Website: apple
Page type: billing-address
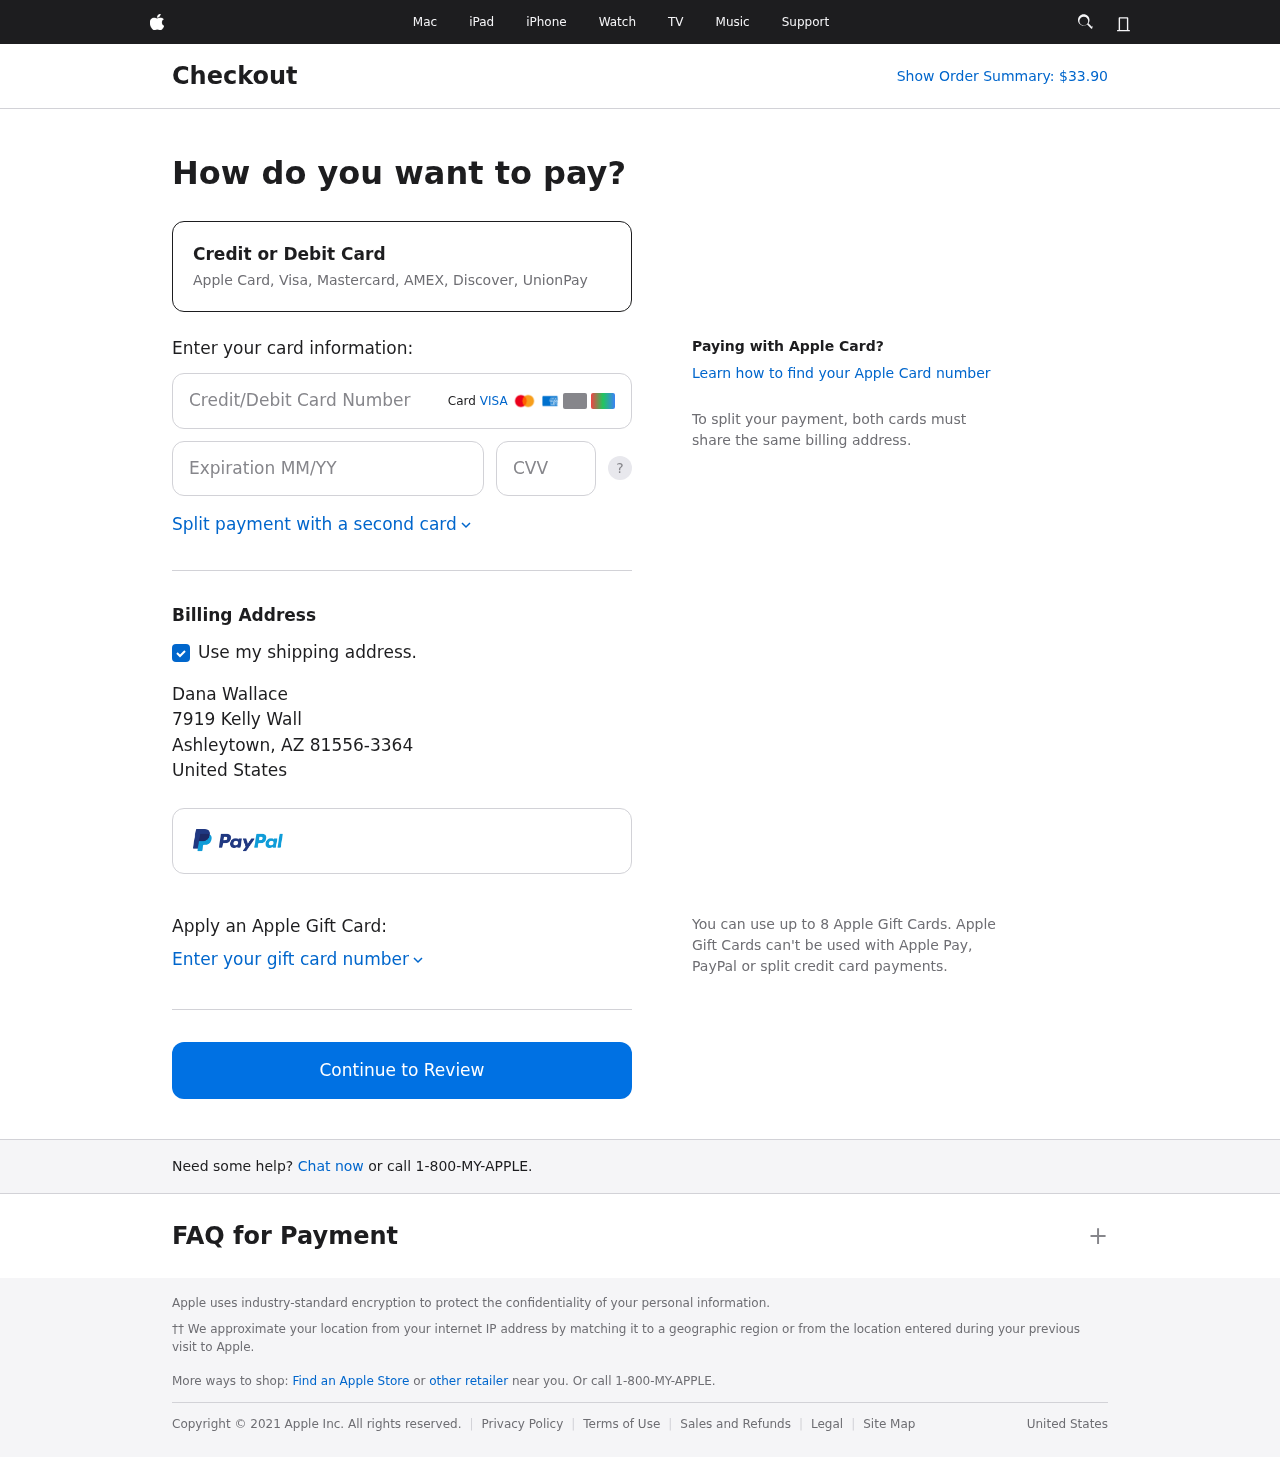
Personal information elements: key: PII_CARD_CVV
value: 9655
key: PII_CARD_EXPIRY
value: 04/29
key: PII_CARD_NUMBER
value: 3706 3116 2087 237
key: PII_CITY
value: Ashleytown
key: PII_COUNTRY
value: United States
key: PII_FULLNAME
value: Dana Wallace
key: PII_POSTCODE_FULL
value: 81556-3364
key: PII_STATE_ABBR
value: AZ
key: PII_STREET
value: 7919 Kelly Wall
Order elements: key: ORDER_TOTAL
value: Show Order Summary: $33.90